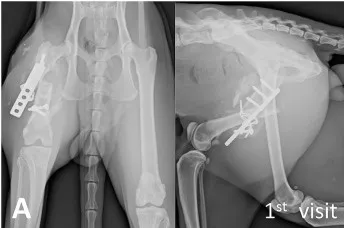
Radiographic progression of bone non-union. (A) At the first visit, radiographs of the right hind limb show a diaphyseal comminuted fracture of the right femur with active bone callus formation and implant failure.
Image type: radiology (x_ray)